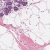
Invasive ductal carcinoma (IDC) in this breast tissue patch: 0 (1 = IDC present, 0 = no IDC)